Interaction volume radius: 5 \u00c5
Interaction volume height: 10 \u00c5
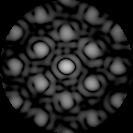
Disorder parameter: 0.2126